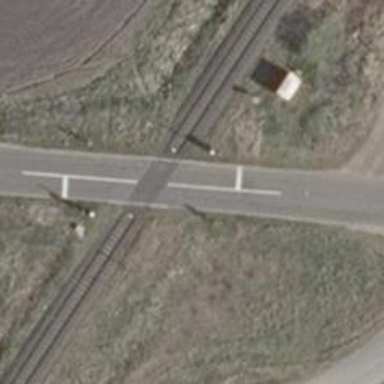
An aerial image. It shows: Level crossing along the railway.